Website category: sports
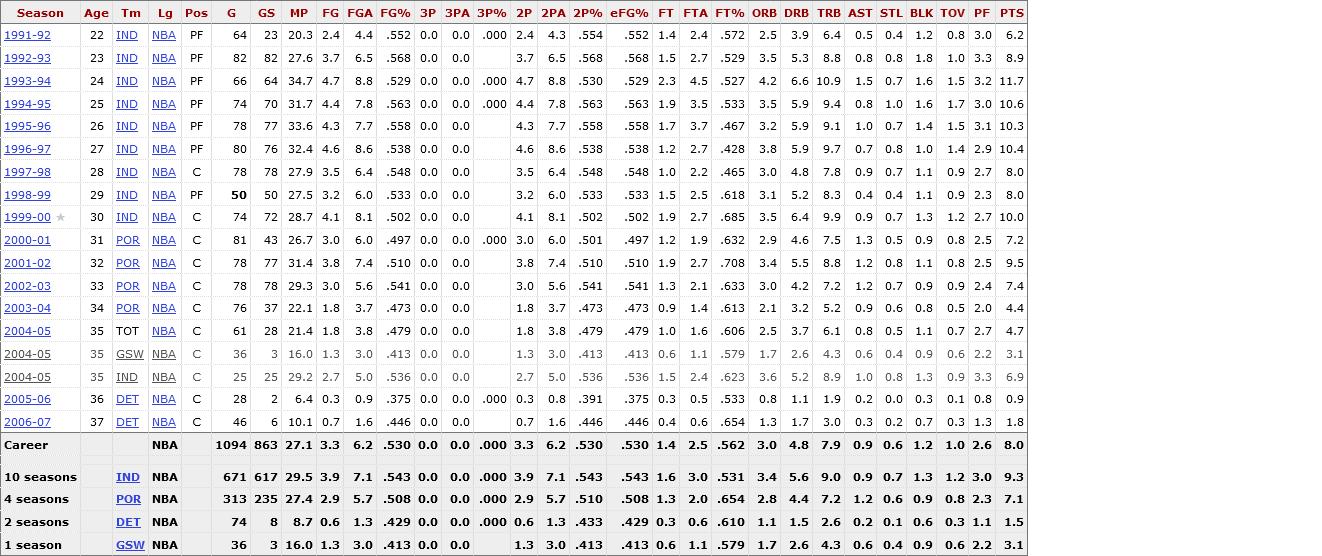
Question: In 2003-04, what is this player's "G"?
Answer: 76

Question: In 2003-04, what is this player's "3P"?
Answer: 0.0

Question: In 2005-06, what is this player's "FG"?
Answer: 0.3

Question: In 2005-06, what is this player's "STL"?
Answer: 0.0

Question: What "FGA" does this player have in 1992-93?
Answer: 6.5

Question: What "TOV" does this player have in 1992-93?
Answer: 1.0

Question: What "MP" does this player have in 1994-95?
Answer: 31.7

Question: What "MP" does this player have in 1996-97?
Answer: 32.4

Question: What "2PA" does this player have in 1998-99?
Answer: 6.0

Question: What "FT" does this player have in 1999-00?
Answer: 1.9

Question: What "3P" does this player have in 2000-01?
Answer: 0.0

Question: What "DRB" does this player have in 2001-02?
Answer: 5.5

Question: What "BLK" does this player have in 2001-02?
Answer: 1.1

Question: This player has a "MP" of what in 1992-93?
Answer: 27.6

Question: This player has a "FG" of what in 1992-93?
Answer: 3.7

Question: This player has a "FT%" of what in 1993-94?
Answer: .527

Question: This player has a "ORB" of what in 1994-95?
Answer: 3.5

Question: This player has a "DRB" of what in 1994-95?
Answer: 5.9

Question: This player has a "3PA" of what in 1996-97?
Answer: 0.0

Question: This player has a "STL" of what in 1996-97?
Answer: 0.8

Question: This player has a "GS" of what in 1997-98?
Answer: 78

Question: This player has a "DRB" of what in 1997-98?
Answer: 4.8

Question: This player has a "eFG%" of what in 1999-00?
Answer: .502

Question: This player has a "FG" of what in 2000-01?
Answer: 3.0

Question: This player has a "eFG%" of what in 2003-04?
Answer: .473

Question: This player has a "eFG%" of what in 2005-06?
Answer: .375

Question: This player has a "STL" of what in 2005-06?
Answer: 0.0

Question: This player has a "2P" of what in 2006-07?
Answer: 0.7

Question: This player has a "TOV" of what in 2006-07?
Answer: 0.3

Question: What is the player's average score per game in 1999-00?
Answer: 10.0

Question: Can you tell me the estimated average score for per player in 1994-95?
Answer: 10.6

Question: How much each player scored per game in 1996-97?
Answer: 10.4

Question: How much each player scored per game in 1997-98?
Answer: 8.0

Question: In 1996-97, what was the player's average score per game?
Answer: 10.4

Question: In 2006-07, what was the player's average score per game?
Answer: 1.8

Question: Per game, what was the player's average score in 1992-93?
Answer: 8.9

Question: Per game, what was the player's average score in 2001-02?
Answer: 9.5